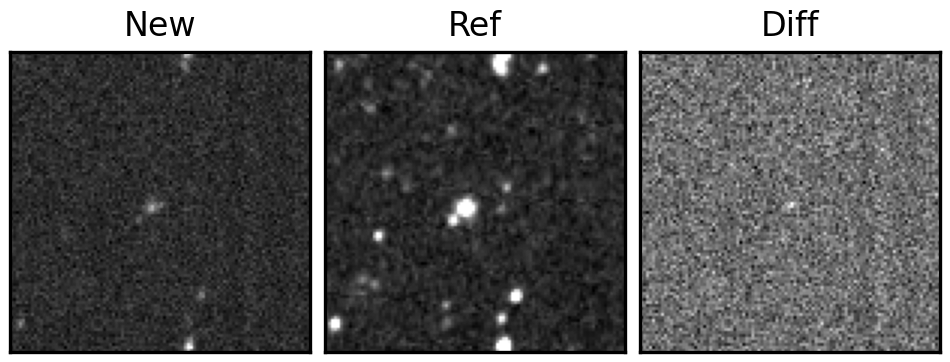
Label: real